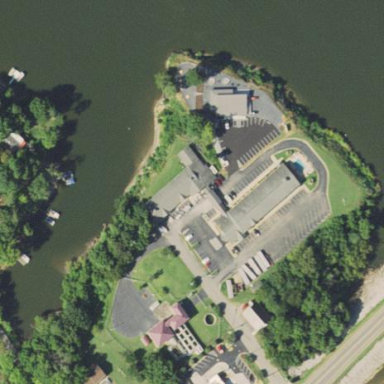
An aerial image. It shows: Hotel building.